Question: I have a matrix corresponding to '8 vortex' of a cube,
'''
CubeVortex = [3 3 0;
0 3 0;
0 3 3;
3 3 3;
0 0 3;
3 0 3;
3 0 0;
0 0 0];
'''
Now I want to get the coordinates of all the edges divided in '3', like,

As you can see, there will be '12x2 = 24' coordinates.
It would be a little hard to write them.
Is there a way to calculate them from 'CubeVortex'?
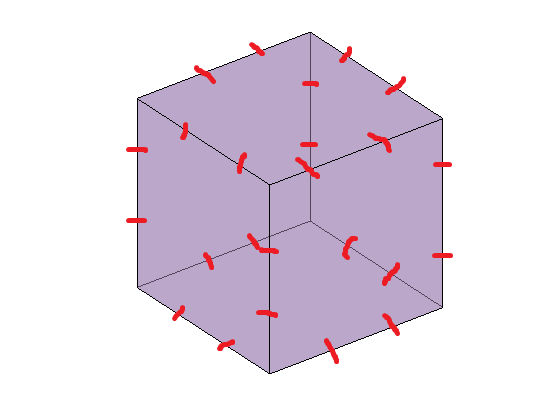
Answer: One approach could be this -
'''
n = 3; %// number of IDs
m = 3; %// number of columns
combs = dec2base(0:(n+1)^m-1,n+1,m)-'0' %// form repeated combinations
out = c1(sum(ismember(combs,[1 2]),2)==1,:) %// combinations for intermediate points
'''
You can make this generic for a 'N-point' case and more efficient one, with this -
'''
N = 3;
[x,y,z] = ndgrid(0:N,0:N,0:N)
combs = [z(:) y(:) x(:)]
out = combs(sum(combs~=0 & combs~=N,2)==1,:)
'''
Thus, for your 3-point (0 to 3 that is) case, you would have -
'''
out =
0 0 1
0 0 2
0 1 0
0 1 3
0 2 0
0 2 3
0 3 1
0 3 2
1 0 0
1 0 3
1 3 0
1 3 3
2 0 0
2 0 3
2 3 0
2 3 3
3 0 1
3 0 2
3 1 0
3 1 3
3 2 0
3 2 3
3 3 1
3 3 2
'''